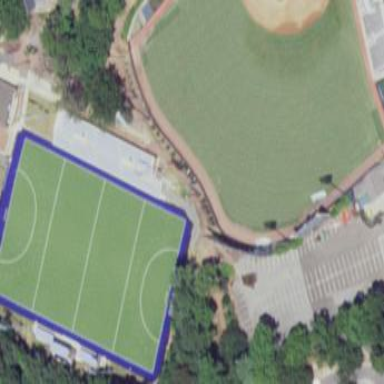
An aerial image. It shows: Stadium dedicated to field hockey.